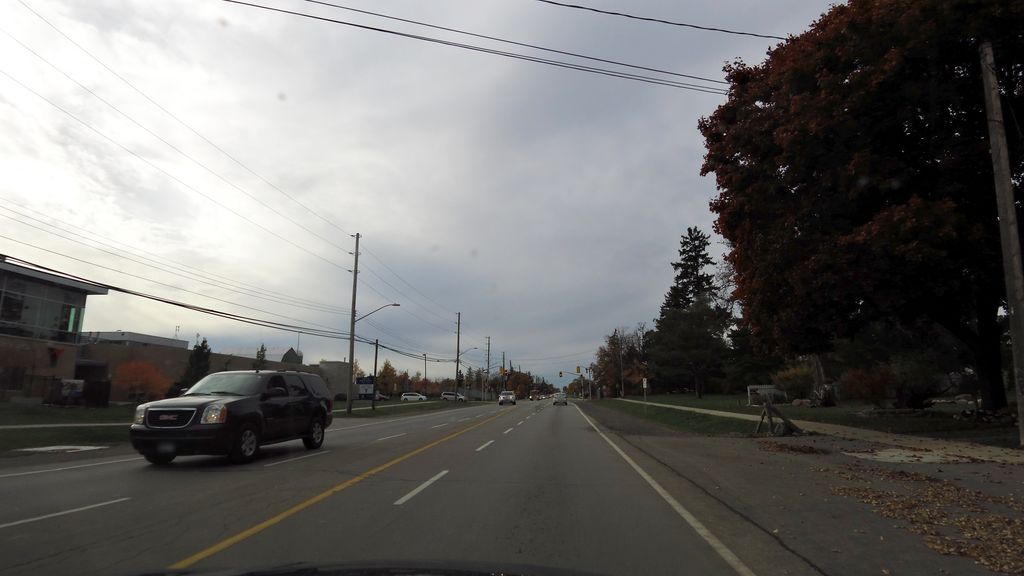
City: hamilton